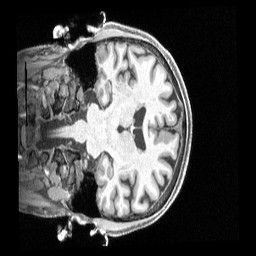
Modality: T1w
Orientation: coronal
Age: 70
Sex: female
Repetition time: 2.4 s
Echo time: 0.00222 s